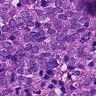
Metastatic tissue present: yes